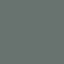
Land use / land cover class: SeaLake